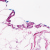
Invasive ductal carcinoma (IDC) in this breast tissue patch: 0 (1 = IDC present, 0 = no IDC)